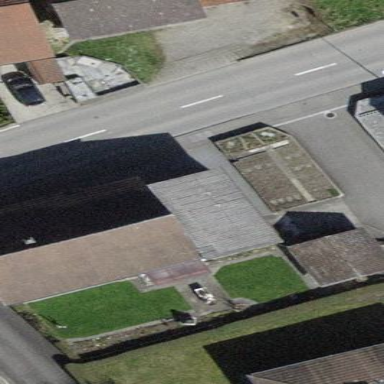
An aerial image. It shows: Building with tile roof.